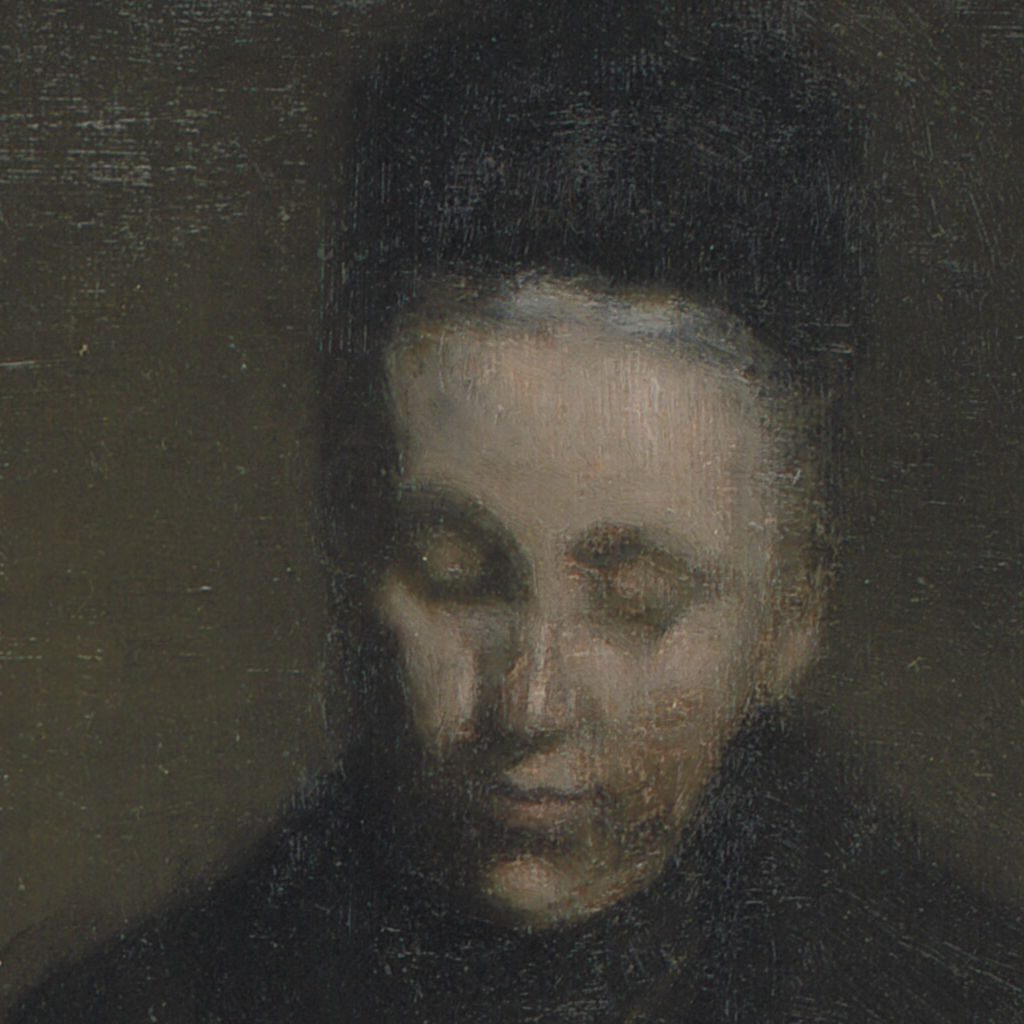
portrait painting, close up, dark chiaroscuro, elder woman in dark clothing, with hair pinned up, eyes downcast, dark atmospheric background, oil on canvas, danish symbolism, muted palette